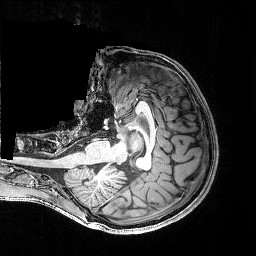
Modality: T1w
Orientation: axial
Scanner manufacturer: siemens
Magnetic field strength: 3 T
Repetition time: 2.25 s
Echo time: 0.00418 s